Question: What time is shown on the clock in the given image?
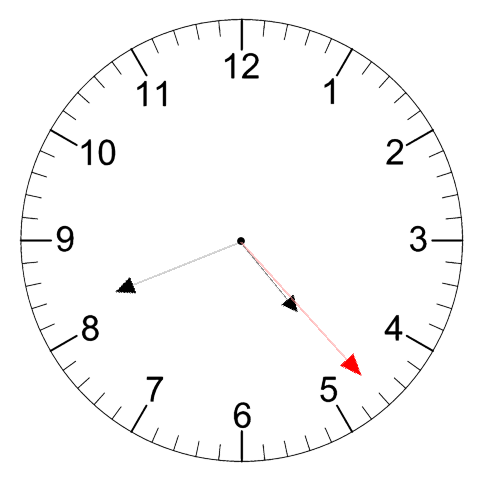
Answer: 04:41:23